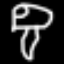
Label: mushroom